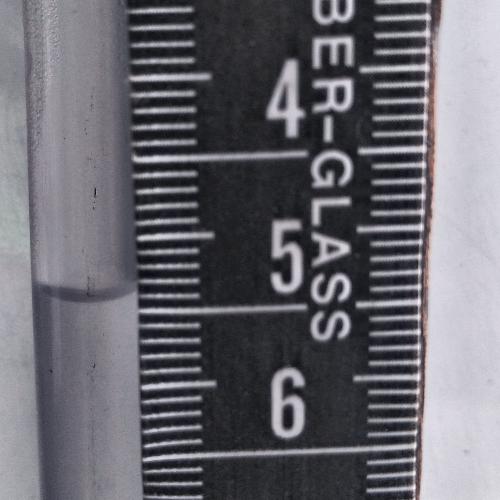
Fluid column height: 5.4 cm